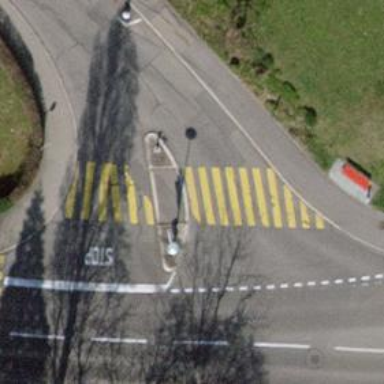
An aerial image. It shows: Zebra crossing with road island.